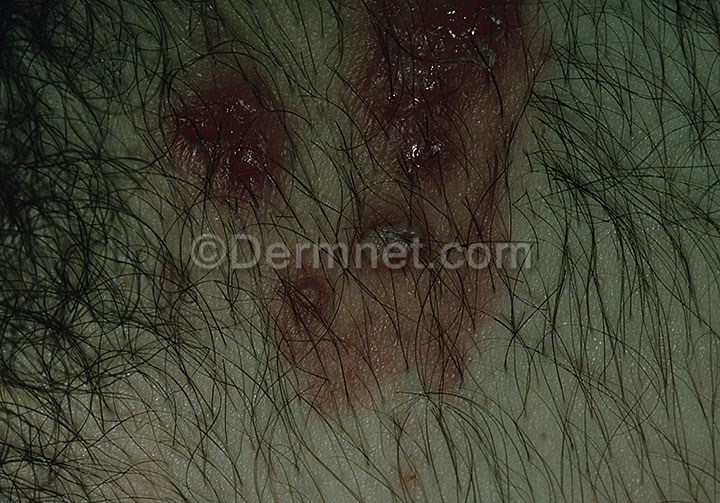
Disease: Herpes HPV and other STDs Photos